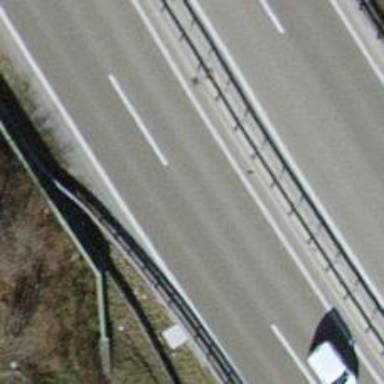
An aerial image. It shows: Motorway bridge with asphalt surface. It is part of trunk highway.